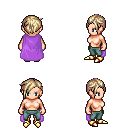
a pixel art fantasy rpg character, female body template, human, light skin, lavender cape, teal pants, white blonde pixie cut hairstyle, gold boots, four views (front, back, left, right), 2x2 character sprite sheet, small pixel art, hard edges, no anti-aliasing